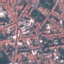
Label: Residential